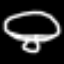
Label: mushroom